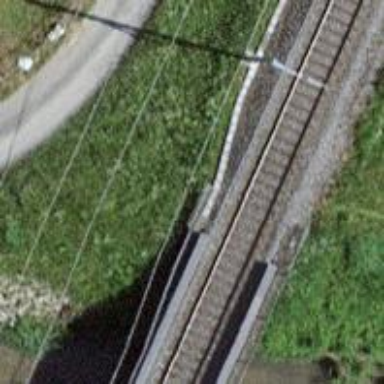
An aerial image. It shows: Bridge with electrified contact line.